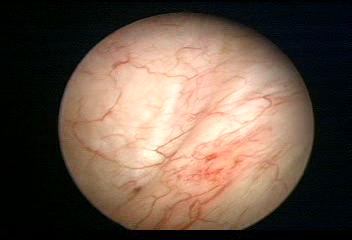
Modality: WLC
Class: Normal mucosa
Bladder cancer association: No